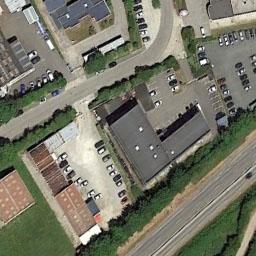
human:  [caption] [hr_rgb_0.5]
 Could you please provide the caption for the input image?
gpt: The industrial area has some buildings, Parking lots, Trees and a green area .

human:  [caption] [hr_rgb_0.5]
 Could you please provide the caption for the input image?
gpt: Many houses of different shapes and sizes are in the industrial area .

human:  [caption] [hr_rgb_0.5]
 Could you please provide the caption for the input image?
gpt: In an industrial area, There are reasonable planned factories and roads, Parking lots, Cars, And green belts .

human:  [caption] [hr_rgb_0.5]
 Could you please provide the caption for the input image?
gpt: The red roof building belongs to the industrial area .

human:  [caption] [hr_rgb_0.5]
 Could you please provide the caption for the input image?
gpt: There are several parking lots and a black buildings on the industrial area .